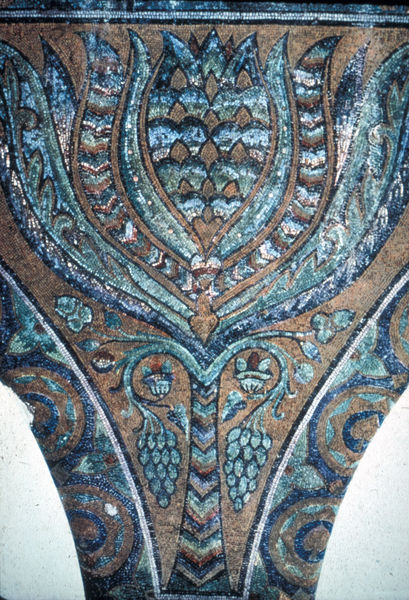
Titel: Felsendom, Inneres, Mosaik
Künstler: unbekannt
Standort: Jerusalem
Institution: Felsendom
Schlagwörter: baum, blau, blätter, kopf, meer, wasser, weiß, grün, ausschnitt, blume, braun, grau, hell, schwarz, säule, türkis, blüte, blüten, beige, malerei, muster, ornament, teppich, alt, wand, silber, natur, stamm, flach, figur, gold, kelch, stickerei, stoff, blatt, pflanze, alltag, schuppen, frucht, früchte, keramik, ranken, ton, trauben, vase, hellblau, spanien, farbig, bogen, farbe, dekoration, wein, jugendstil, detail, symmetrie, glanz, dekor, floral, ornamente, verzierung, wandgemälde, wandmalerei, streifen, metall, palme, tor, abstrahiert, foto, fotografie, bögen, blütenblätter, stiel, tulpe, schimmer, arkade, motiv, orient, symmetrisch, deko, kupfer, stilisiert, mosaik, vereinfacht, zwickel, kapitell, intarsien, fragment, fries, geometrisch, fisch, arabisch, weintrauben, knospe, knospen, blaugrün, blattwerk, herz, trichter, stickereien, pokal, traube, gewebe, reben, weinstock, vegetabil, natural, islam, verzierungen, glocken, wertvoll, fruchtkorb, okker, ananas, aufsatz, weinranke, akanthus, arabeske, kringel, bogenfeld, freske, byzanz, muste, rankenwerk, dolden, bogenzwickel, byzantinistik, mosaiksteine, riesenblume, truabe, calypso, hgenstil, türki